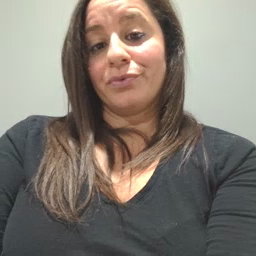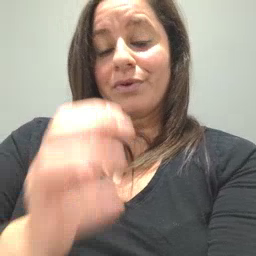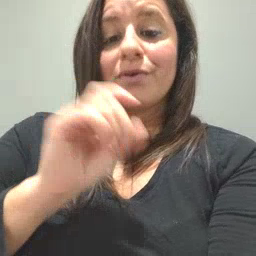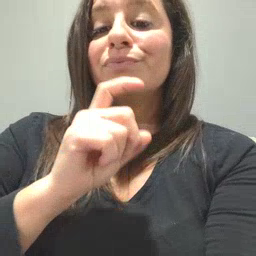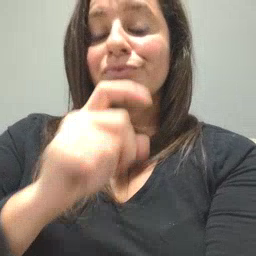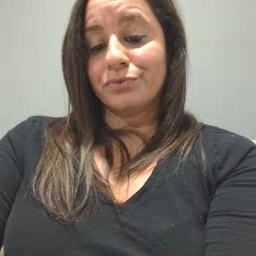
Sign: garbage